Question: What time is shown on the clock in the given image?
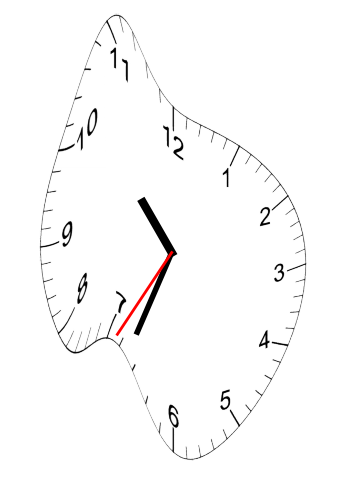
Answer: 10:33:35